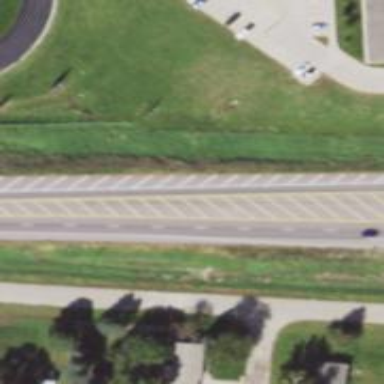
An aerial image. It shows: Asphalt road designated as trunk highway.